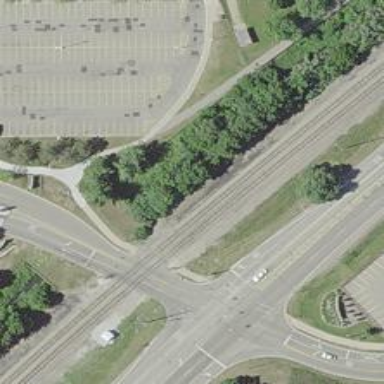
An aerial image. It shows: Crossing for the railway.